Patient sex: M
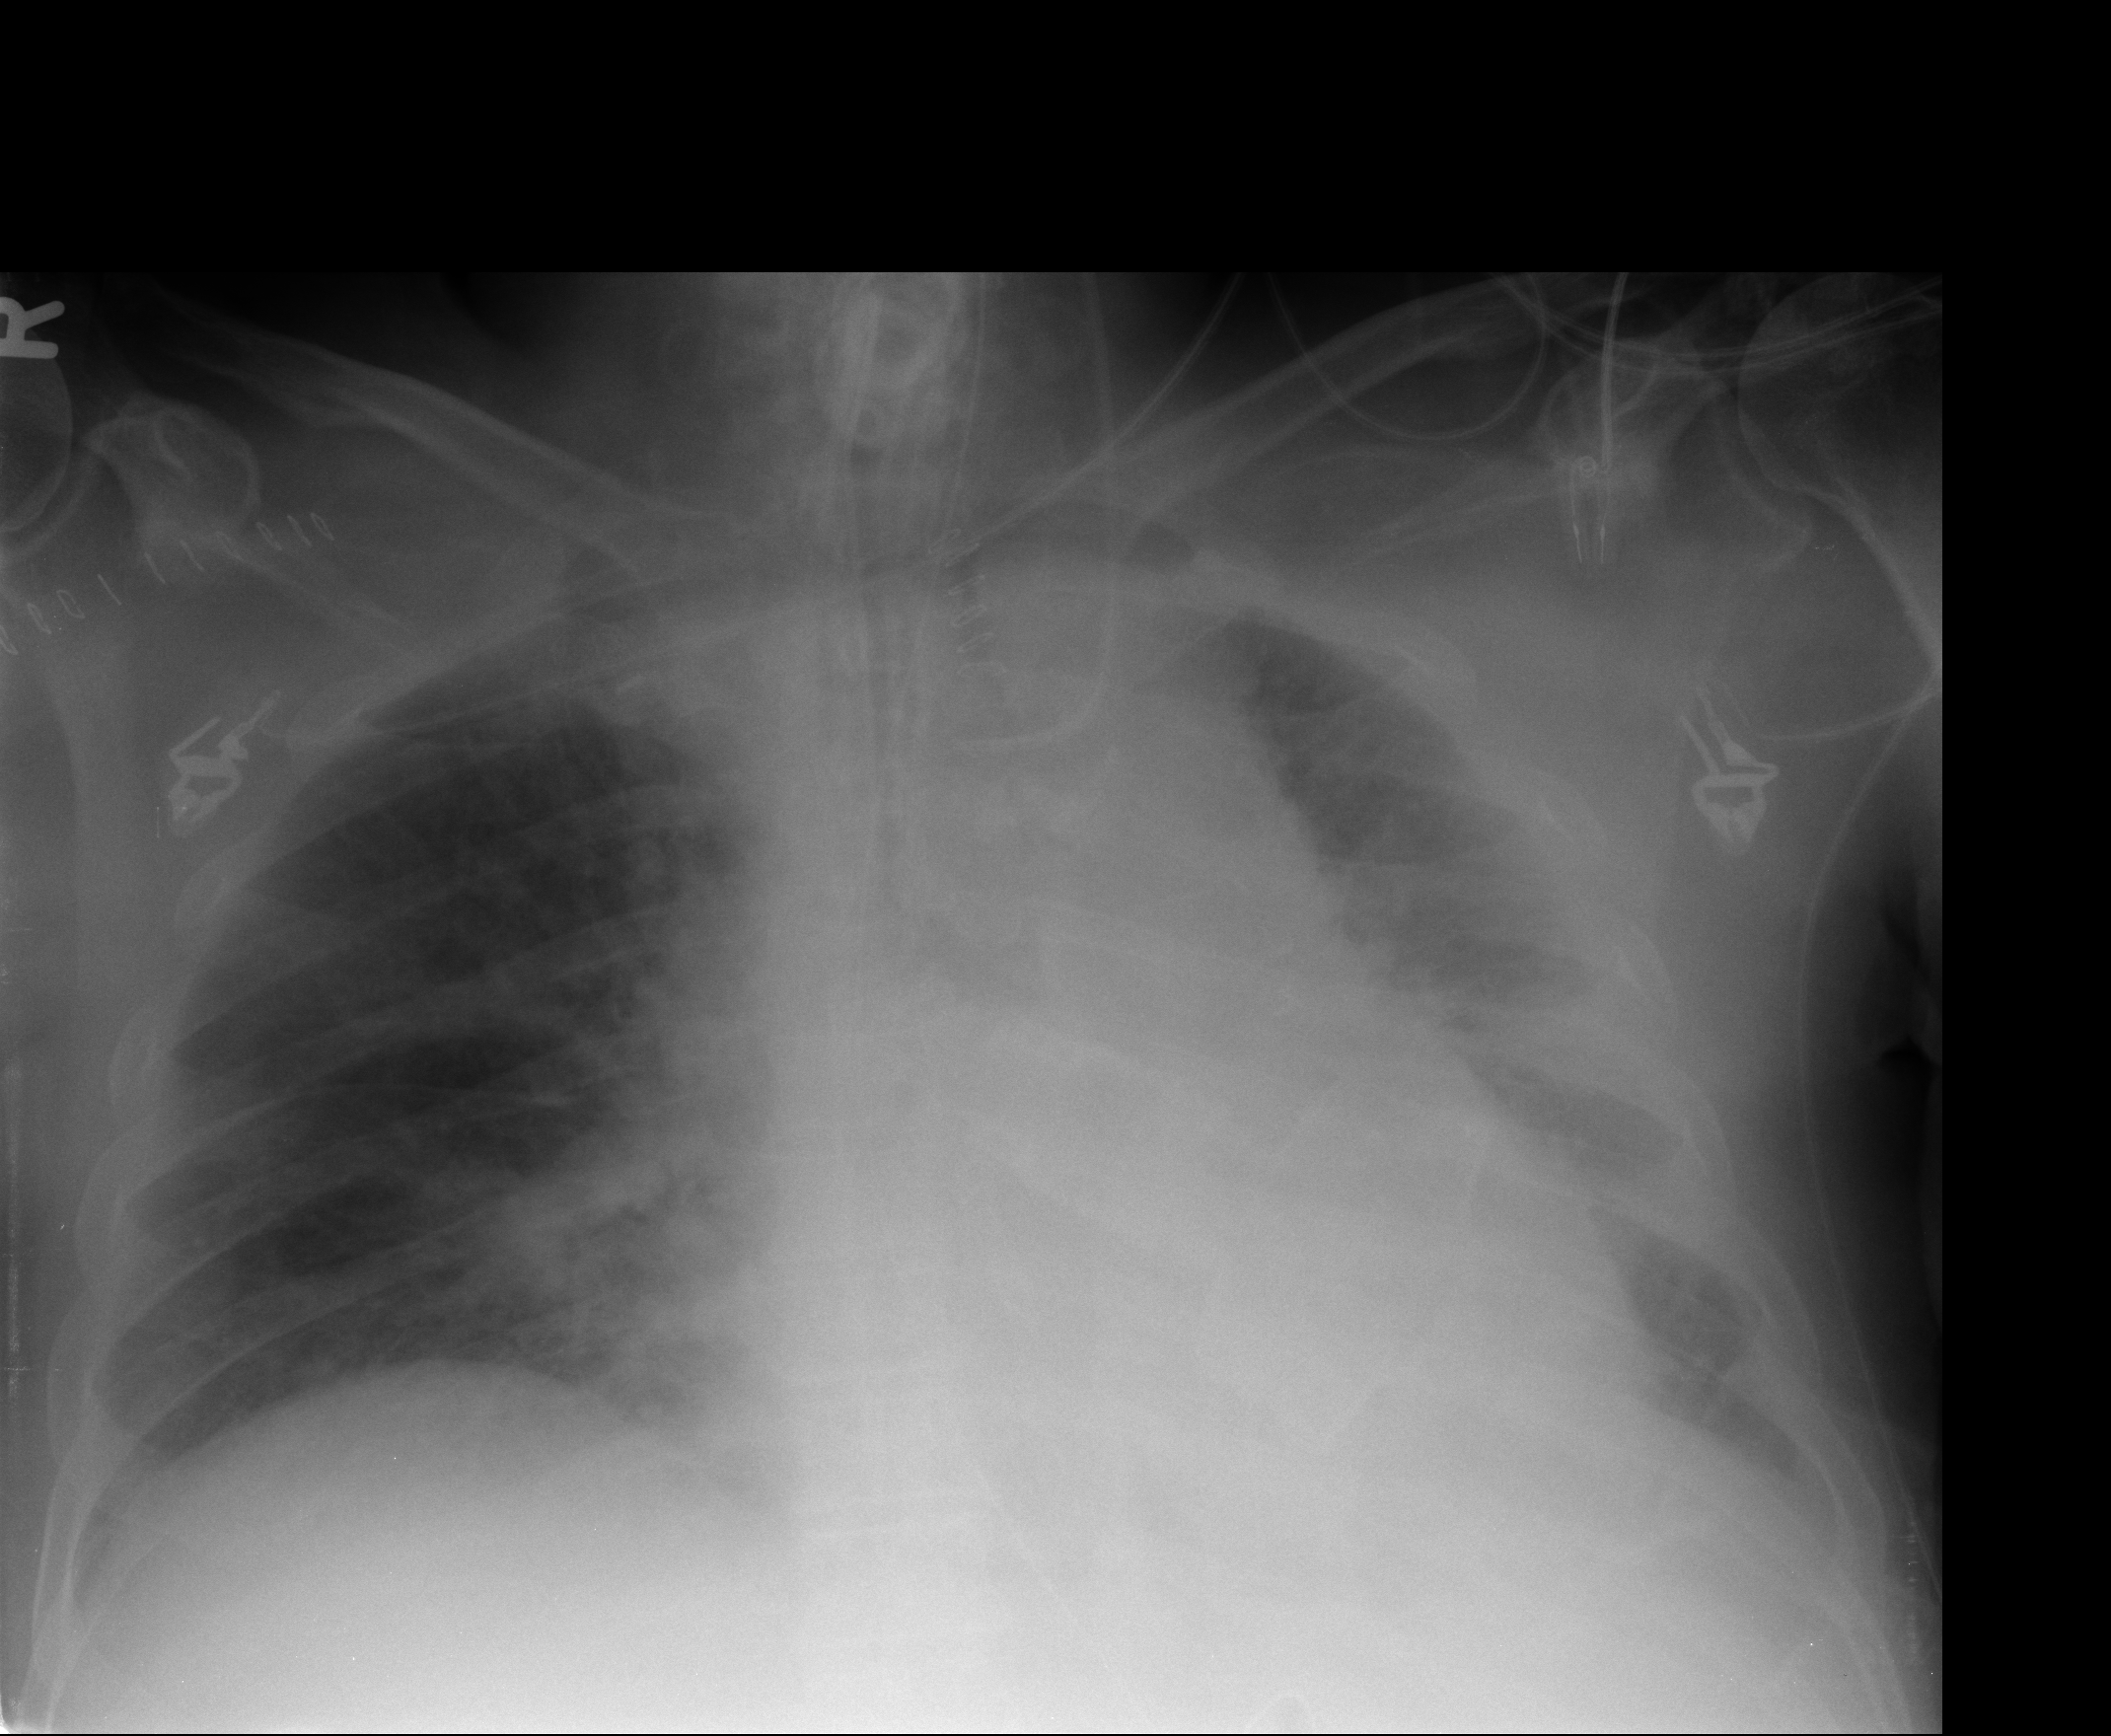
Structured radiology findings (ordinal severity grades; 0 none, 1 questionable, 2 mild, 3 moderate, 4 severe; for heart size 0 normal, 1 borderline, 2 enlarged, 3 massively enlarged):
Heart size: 2
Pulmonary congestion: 2
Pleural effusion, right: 1
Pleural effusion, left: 1
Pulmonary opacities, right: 1
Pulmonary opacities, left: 3
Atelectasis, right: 1
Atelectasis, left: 2